Interaction volume radius: 10 \u00c5
Interaction volume height: 10 \u00c5
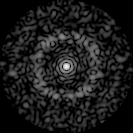
Disorder parameter: 0.8487